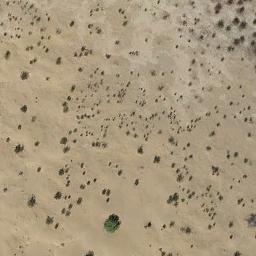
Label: chaparral